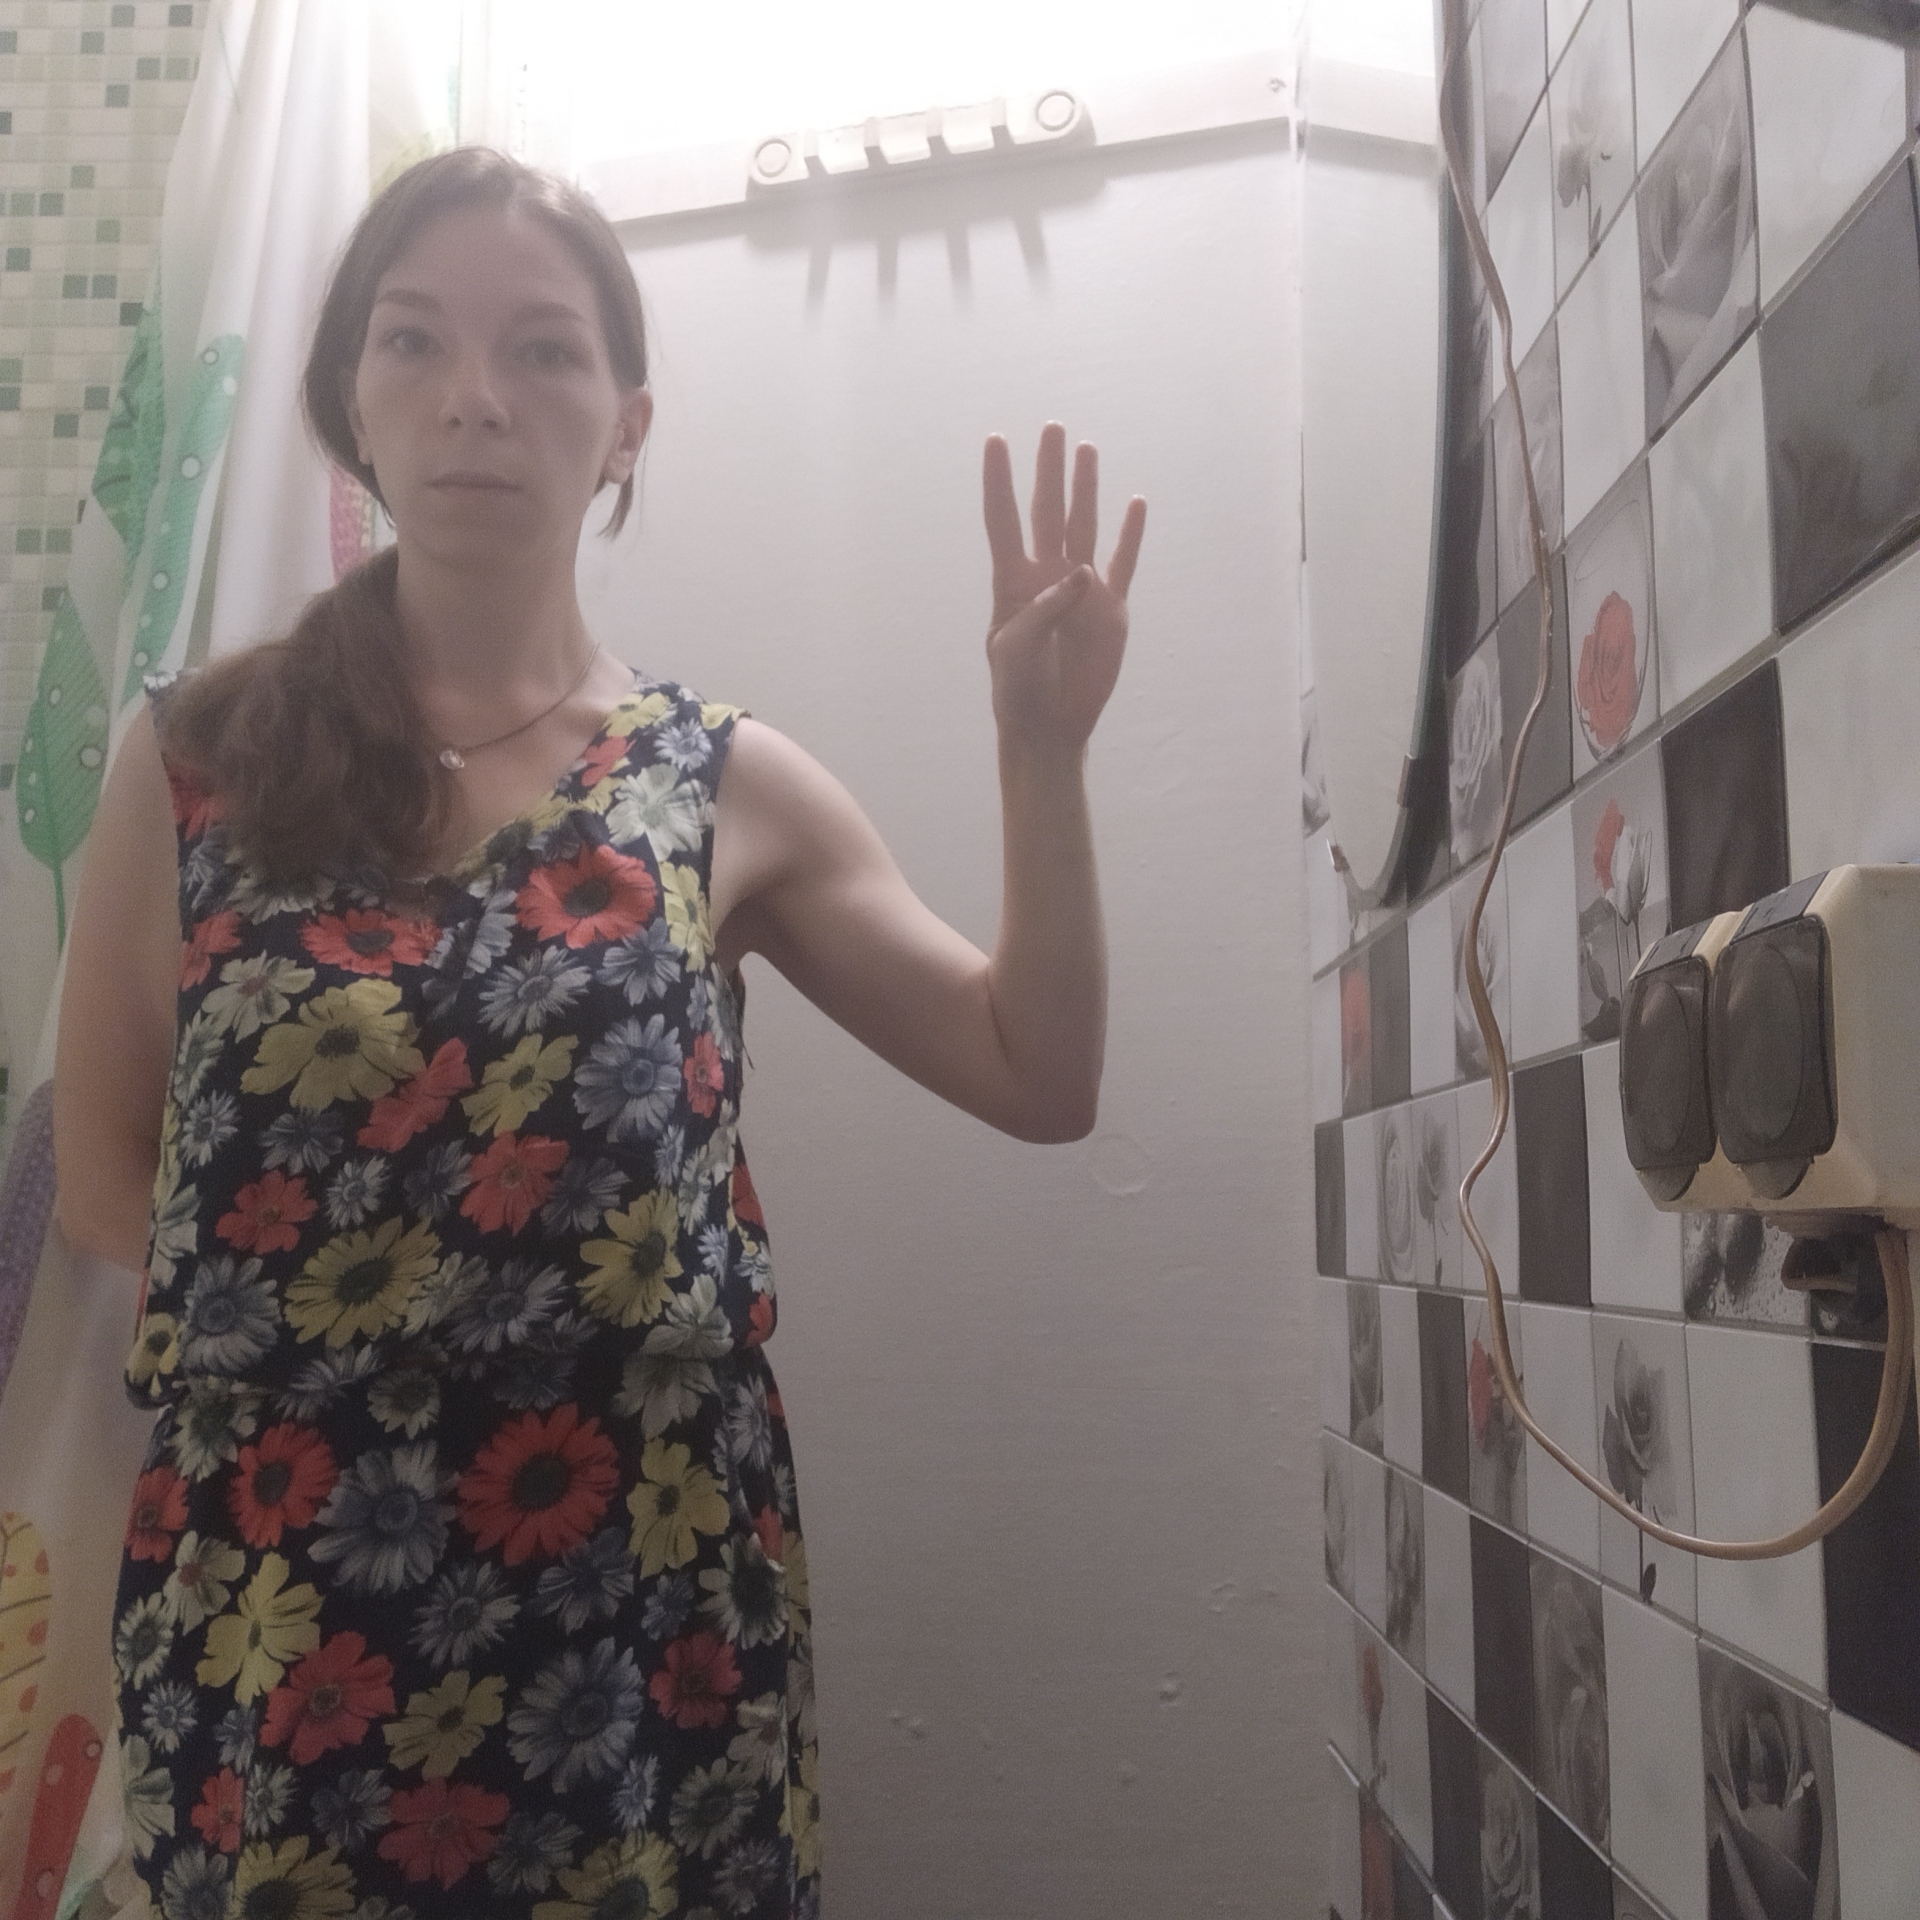
Label: noise